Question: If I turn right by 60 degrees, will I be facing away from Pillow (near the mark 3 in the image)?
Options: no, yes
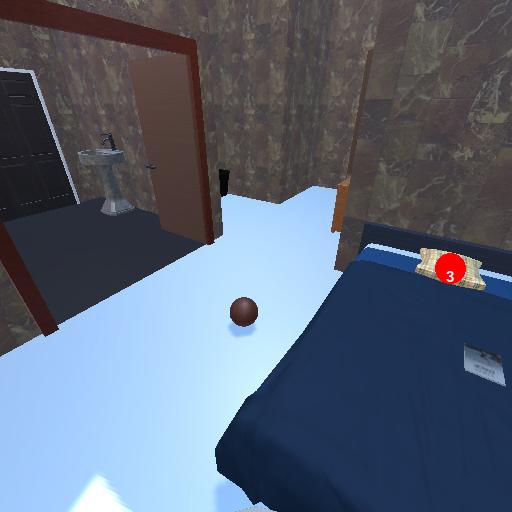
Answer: no